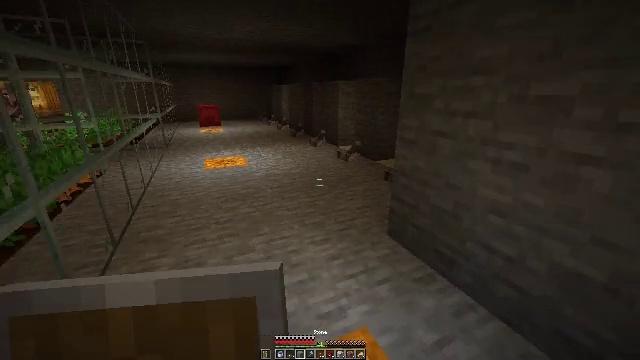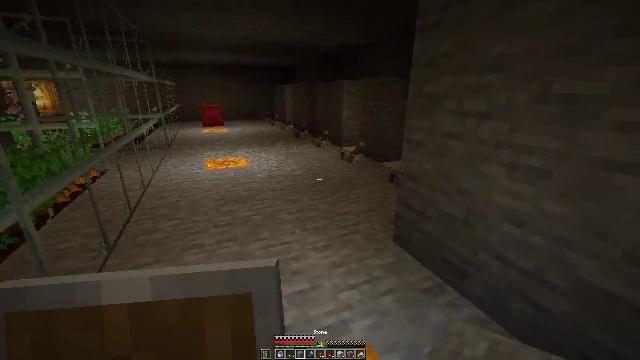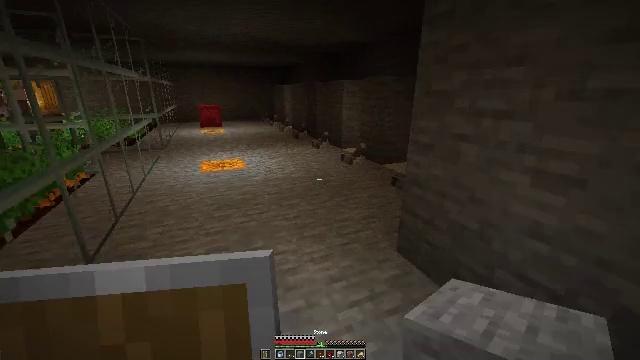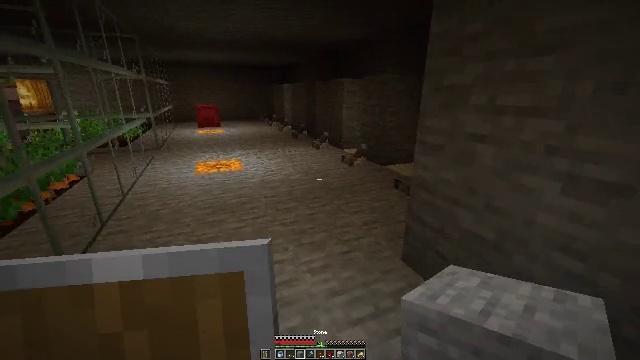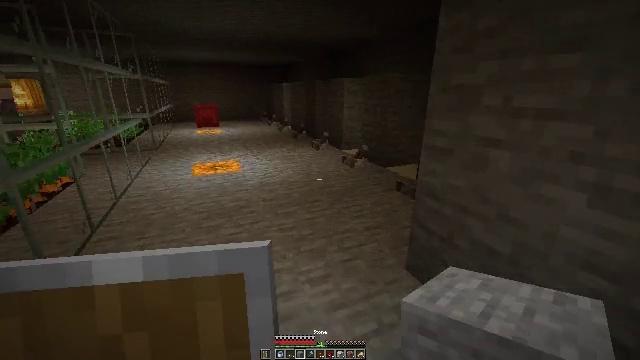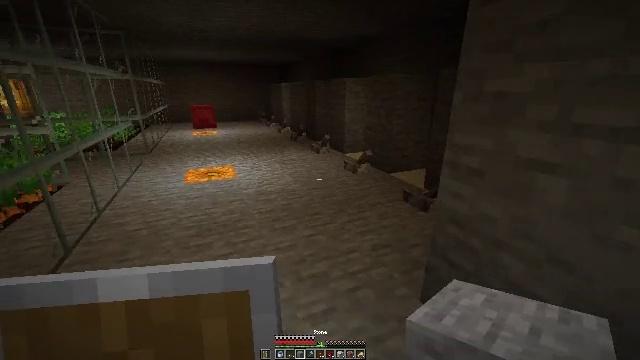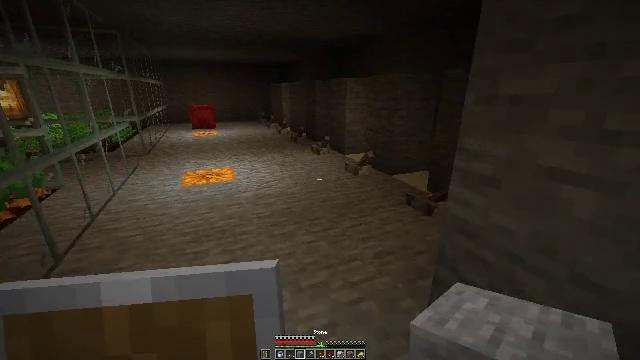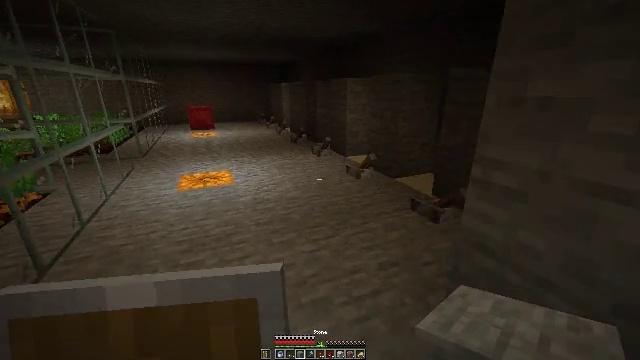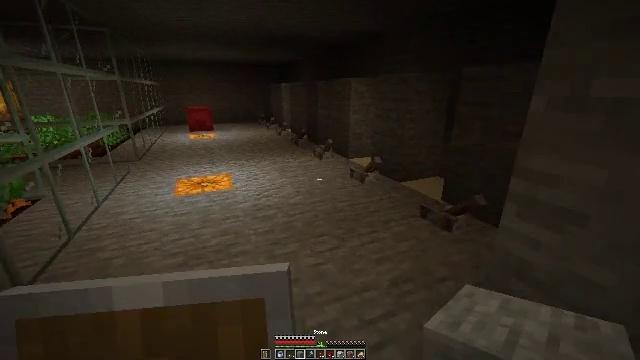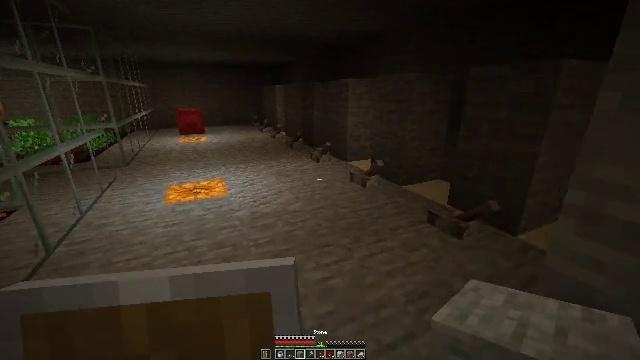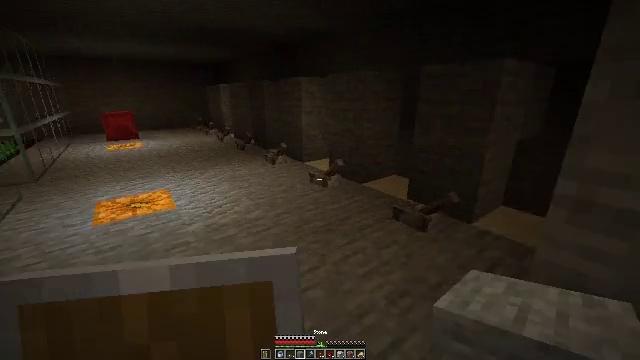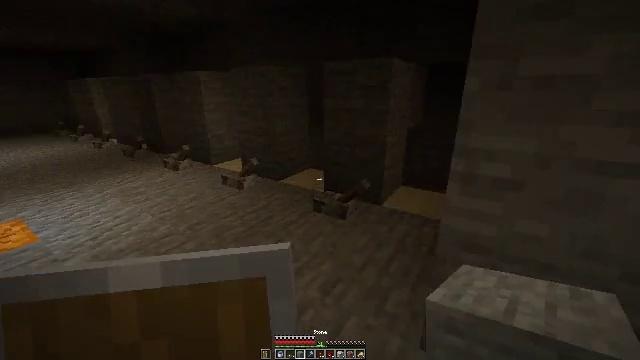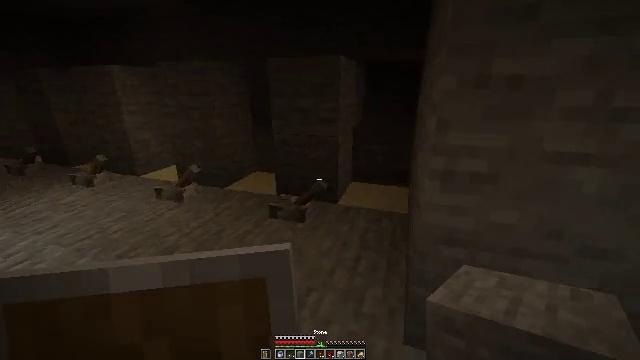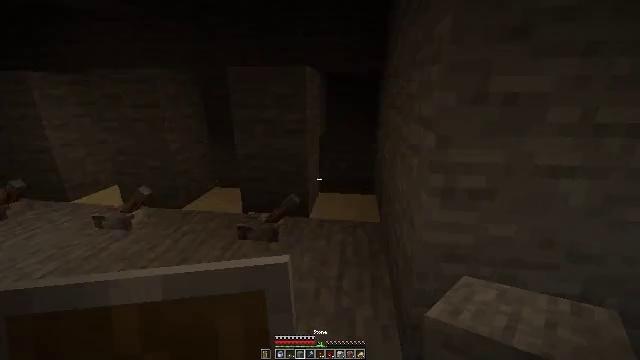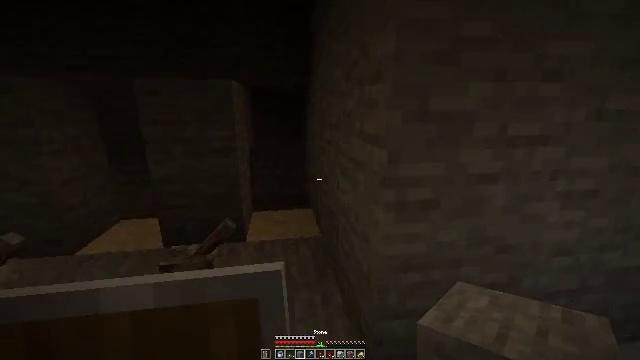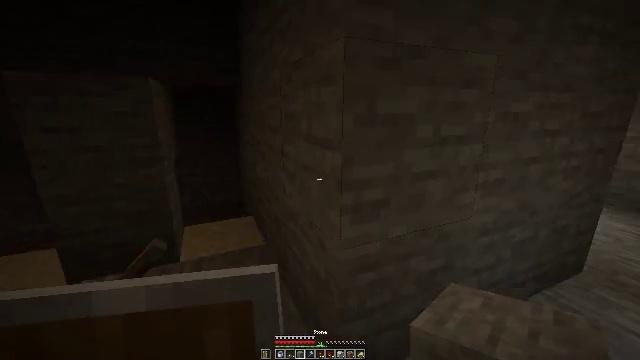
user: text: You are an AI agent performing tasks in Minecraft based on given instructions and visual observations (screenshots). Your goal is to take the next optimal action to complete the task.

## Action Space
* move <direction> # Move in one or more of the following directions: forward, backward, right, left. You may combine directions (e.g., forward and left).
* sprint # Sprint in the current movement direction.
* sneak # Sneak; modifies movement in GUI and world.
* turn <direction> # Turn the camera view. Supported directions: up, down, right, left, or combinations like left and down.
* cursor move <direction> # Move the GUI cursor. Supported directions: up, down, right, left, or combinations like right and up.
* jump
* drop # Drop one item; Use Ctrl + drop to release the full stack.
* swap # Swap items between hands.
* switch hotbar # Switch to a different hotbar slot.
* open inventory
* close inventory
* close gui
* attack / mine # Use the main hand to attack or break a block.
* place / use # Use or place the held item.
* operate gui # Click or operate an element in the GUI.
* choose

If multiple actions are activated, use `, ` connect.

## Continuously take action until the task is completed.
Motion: motion action
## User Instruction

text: Remove a shield from the inventory.
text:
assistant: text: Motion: move forward
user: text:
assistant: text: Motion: move forward
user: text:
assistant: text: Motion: move forward
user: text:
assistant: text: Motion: move forward
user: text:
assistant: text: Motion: move forward
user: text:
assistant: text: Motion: move forward
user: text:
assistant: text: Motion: move forward
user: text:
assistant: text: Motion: move forward and move left
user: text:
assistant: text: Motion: move forward and move left, turn right
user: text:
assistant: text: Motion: move forward and move left, turn right
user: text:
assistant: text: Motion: move forward and move left, turn right
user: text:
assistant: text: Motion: move forward and move left, turn right
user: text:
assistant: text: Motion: move forward and move left, turn right and up
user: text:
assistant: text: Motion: move forward and move left, turn right and up
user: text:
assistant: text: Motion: move forward and move left, turn right
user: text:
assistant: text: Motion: move left
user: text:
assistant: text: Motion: move left
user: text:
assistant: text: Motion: no_op
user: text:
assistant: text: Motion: no_op
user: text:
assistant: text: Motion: turn right and up
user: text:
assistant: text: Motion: turn right
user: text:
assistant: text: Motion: turn right and down
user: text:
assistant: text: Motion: turn right
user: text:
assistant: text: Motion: no_op
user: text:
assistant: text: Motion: no_op
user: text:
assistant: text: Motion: no_op
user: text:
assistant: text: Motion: no_op
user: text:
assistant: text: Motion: no_op
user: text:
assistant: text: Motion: no_op
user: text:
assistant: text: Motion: move left